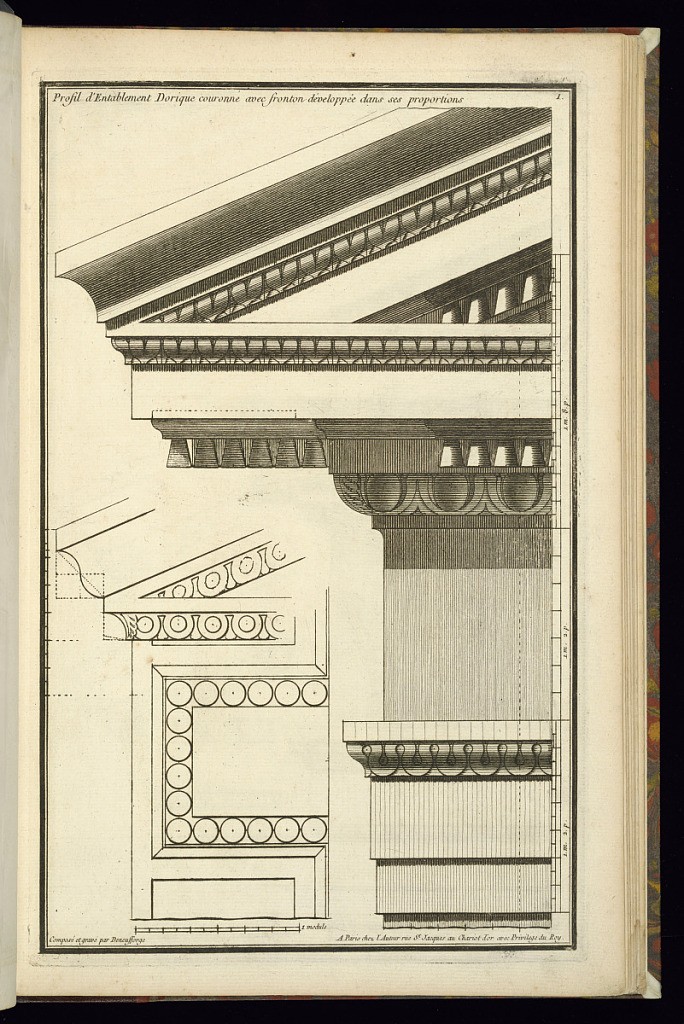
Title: Profil d'Entablement Dorique couronne avec fronton développée dans ses proportions
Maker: Jean-François de Neufforge, Flemish, 1714–1791
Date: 1768
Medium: Engraving on paper
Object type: Print
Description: Design for a Doric entablature decorated with lamb tongue and egg and dart motifs. The plate is signed and numbered.